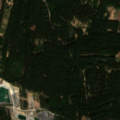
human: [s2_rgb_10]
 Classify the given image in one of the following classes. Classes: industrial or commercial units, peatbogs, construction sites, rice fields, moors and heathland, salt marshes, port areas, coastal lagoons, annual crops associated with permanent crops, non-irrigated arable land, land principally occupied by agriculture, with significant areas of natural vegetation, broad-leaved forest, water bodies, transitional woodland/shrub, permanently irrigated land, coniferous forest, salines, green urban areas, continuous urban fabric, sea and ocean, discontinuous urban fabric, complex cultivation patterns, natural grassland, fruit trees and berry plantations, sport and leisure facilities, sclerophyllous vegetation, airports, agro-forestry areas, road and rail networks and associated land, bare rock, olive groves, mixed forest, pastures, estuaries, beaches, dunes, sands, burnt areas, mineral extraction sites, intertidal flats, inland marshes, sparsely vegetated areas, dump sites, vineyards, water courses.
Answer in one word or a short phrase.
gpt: mineral extraction sites, coniferous forest